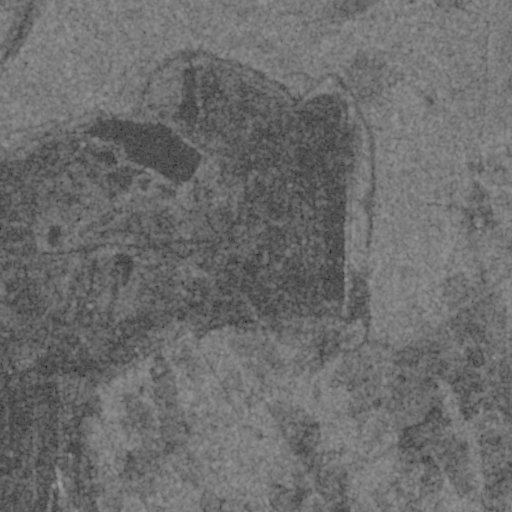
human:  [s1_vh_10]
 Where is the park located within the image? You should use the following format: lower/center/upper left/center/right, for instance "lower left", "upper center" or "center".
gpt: The park is located in the lower center of the image.
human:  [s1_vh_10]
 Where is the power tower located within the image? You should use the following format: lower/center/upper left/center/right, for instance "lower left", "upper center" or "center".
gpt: There is no power tower in the image.

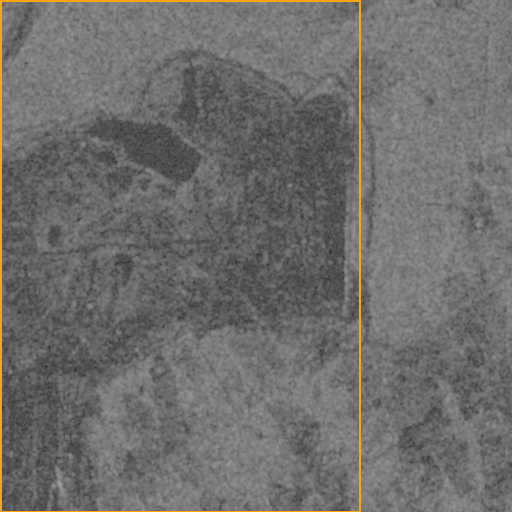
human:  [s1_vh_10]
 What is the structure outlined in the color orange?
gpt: The structure outlined in orange is a quarry.
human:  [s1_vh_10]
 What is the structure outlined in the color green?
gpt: There is no green outline.